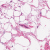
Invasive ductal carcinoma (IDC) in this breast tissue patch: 0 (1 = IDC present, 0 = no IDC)